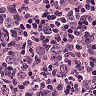
Metastatic tissue present: no